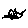
Label: cat